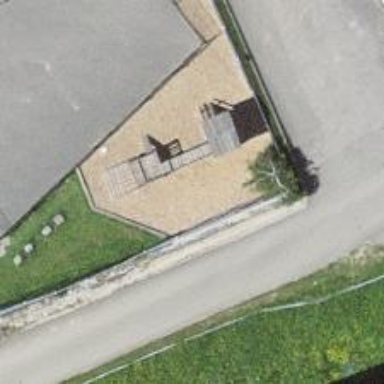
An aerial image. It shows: Playground area for leisure land.